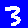
Digit: 3